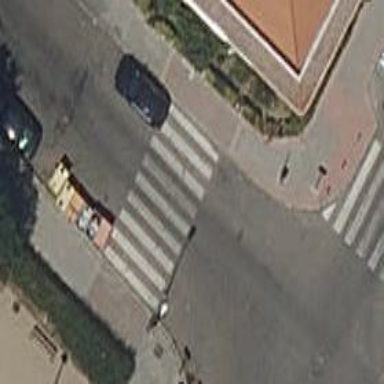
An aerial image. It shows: Marked road crossing.